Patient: sex F, age 58
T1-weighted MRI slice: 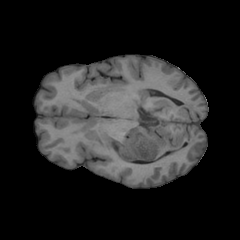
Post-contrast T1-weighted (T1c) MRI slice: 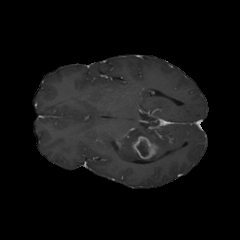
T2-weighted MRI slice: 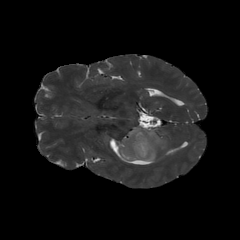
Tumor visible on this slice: yes
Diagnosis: Glioblastoma, IDH-wildtype
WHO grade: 4